Current action and preconditions to check: path_clear

Your task: For each precondition in the list above, predict whether it will hold at this action.

Consider the current scene as observed from the mobile robot's camera, and analyze the predicted future states of all dynamic agents (e.g., people, animals, vehicles, or any moving entities) within the NEXT SECOND.

IMPORTANT: Only answer "very likely" if you are absolutely certain—based on strong, clear evidence—that a dynamic agent will violate the precondition in the predicted future state. Do NOT answer "very likely" for unlikely, ambiguous, or low-probability risks.

Ask yourself for each precondition: Is there a high probability, with clear and convincing evidence, that the predicted future states of any dynamic agent will interfere with the predicted future state of the currently executing action within the NEXT SECOND, causing that precondition to fail?

Assess the risk level based on these predictions. Use "likely" or "very likely" if motions create a clear risk of interference.

Use "neutral" or "improbable" if agents are nearby but their predicted paths are clearly diverging or non-conflicting.

Failure Risk Categories: "very improbable", "improbable", "neutral", "likely", "very likely"

Answer Format: Output ONLY the probability_of_failure value from these categories: "very improbable", "improbable", "neutral", "likely", "very likely"

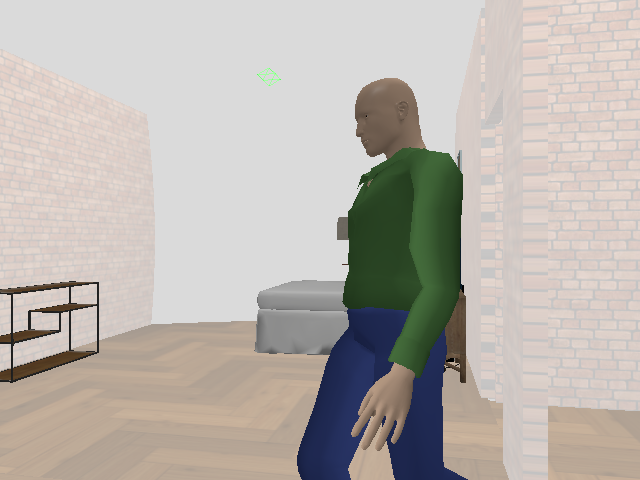

Answer: very likely